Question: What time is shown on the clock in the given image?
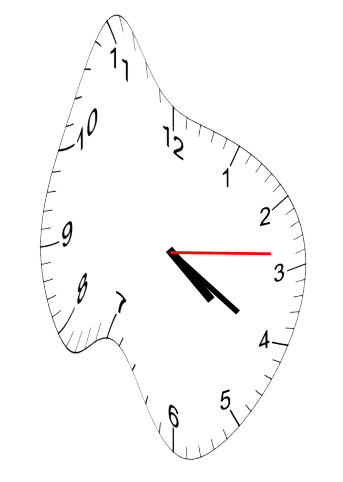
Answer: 04:20:14